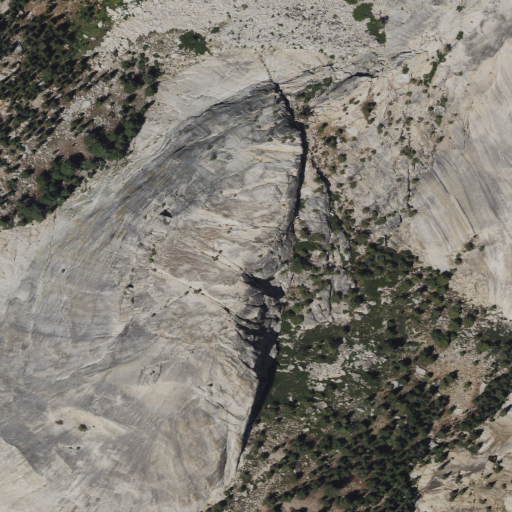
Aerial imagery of mountain in California named Pywiack Dome containing shrub, grassland, evergreen forest, barren land, and low intensity development